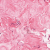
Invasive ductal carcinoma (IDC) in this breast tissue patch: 0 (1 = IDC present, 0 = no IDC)